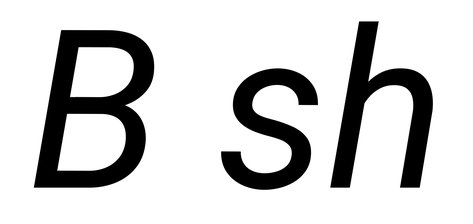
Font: Roboto-Italic_Italic